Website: home-depot
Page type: customer-info-address
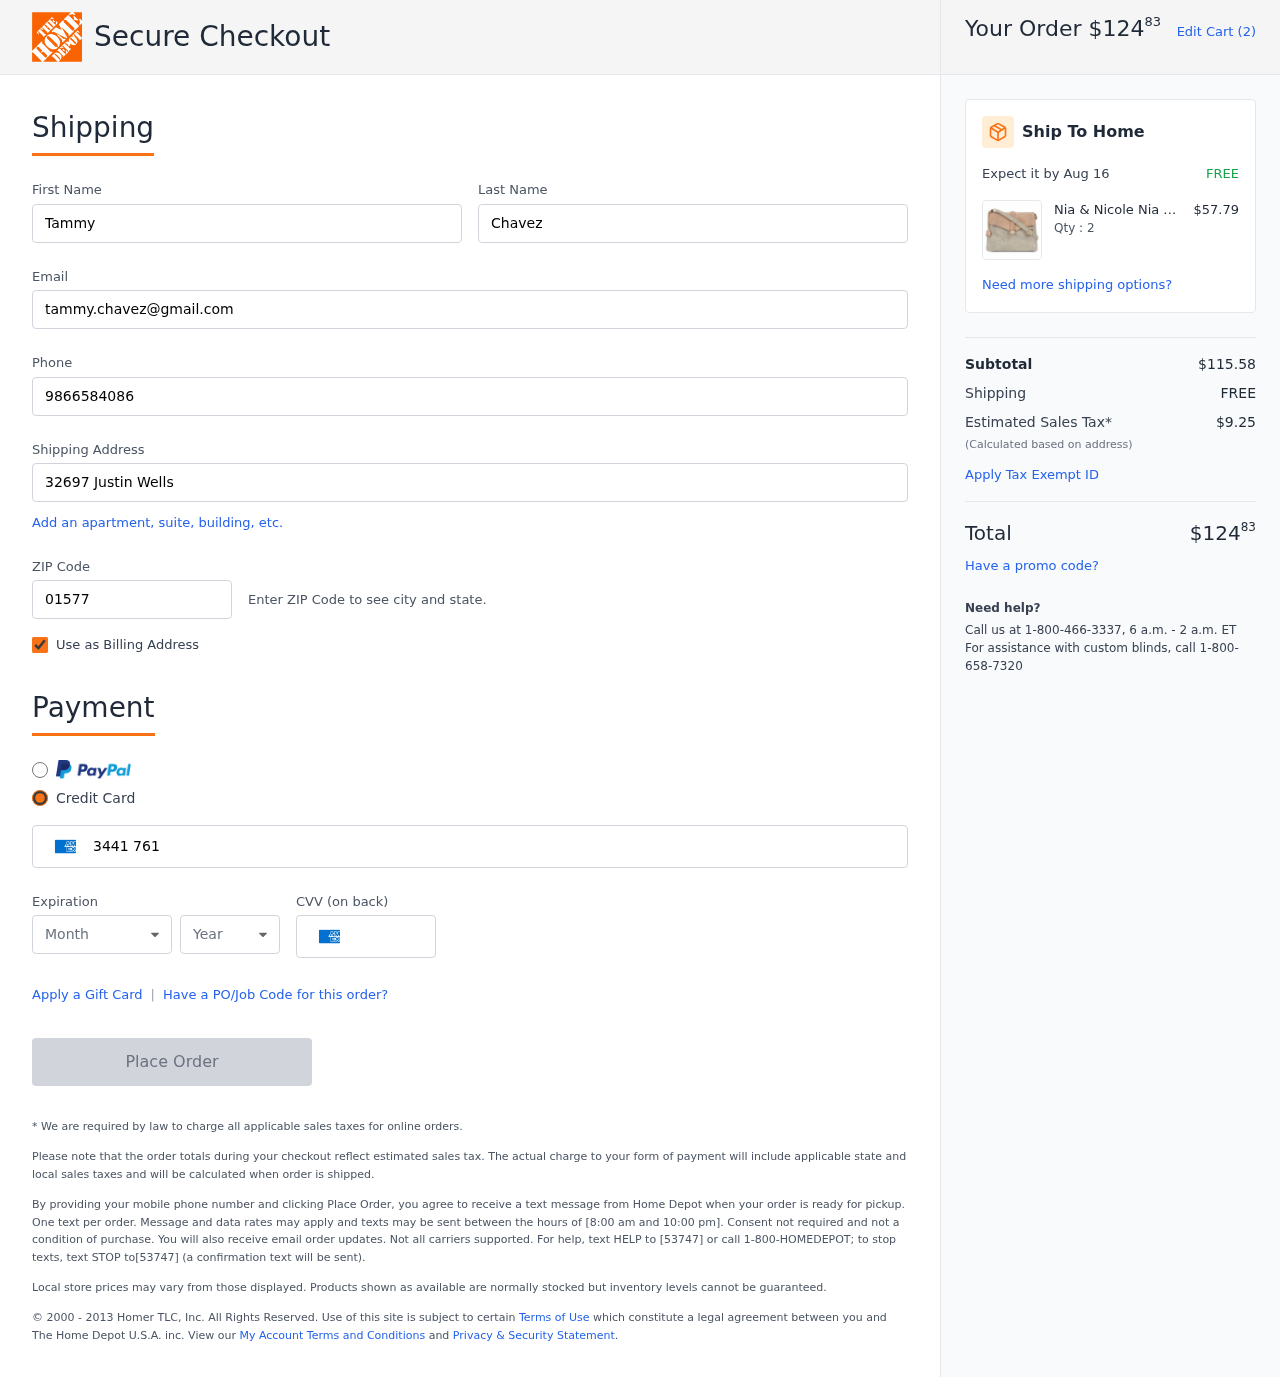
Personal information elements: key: PII_CARD_CVV
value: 6040
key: PII_CARD_EXPIRY_MONTH
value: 10
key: PII_CARD_EXPIRY_YEAR
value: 29
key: PII_CARD_NUMBER
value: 3441 7617 8078 369
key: PII_EMAIL
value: tammy.chavez@gmail.com
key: PII_FIRSTNAME
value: Tammy
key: PII_LASTNAME
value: Chavez
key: PII_PHONE
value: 9866584086
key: PII_POSTCODE
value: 01577
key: PII_STREET
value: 32697 Justin Wells
Product elements: key: PRODUCT1_BRAND
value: Nia & Nicole
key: PRODUCT1_NAME
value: Nia & Nicole Women's Sling Bag (Ivory, Peach)
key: PRODUCT1_NAME
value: Nia & Nicole Women's...
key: PRODUCT1_PRICE
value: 57.79
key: PRODUCT1_QUANTITY
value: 2
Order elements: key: ORDER_TOTAL
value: $12483
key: ORDER_NUM_ITEMS
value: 2
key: ORDER_DELIVERY_DATE
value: Aug 16
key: ORDER_SUBTOTAL
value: $115.58
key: ORDER_SHIPPING_COST
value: FREE
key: ORDER_TAX
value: $9.25